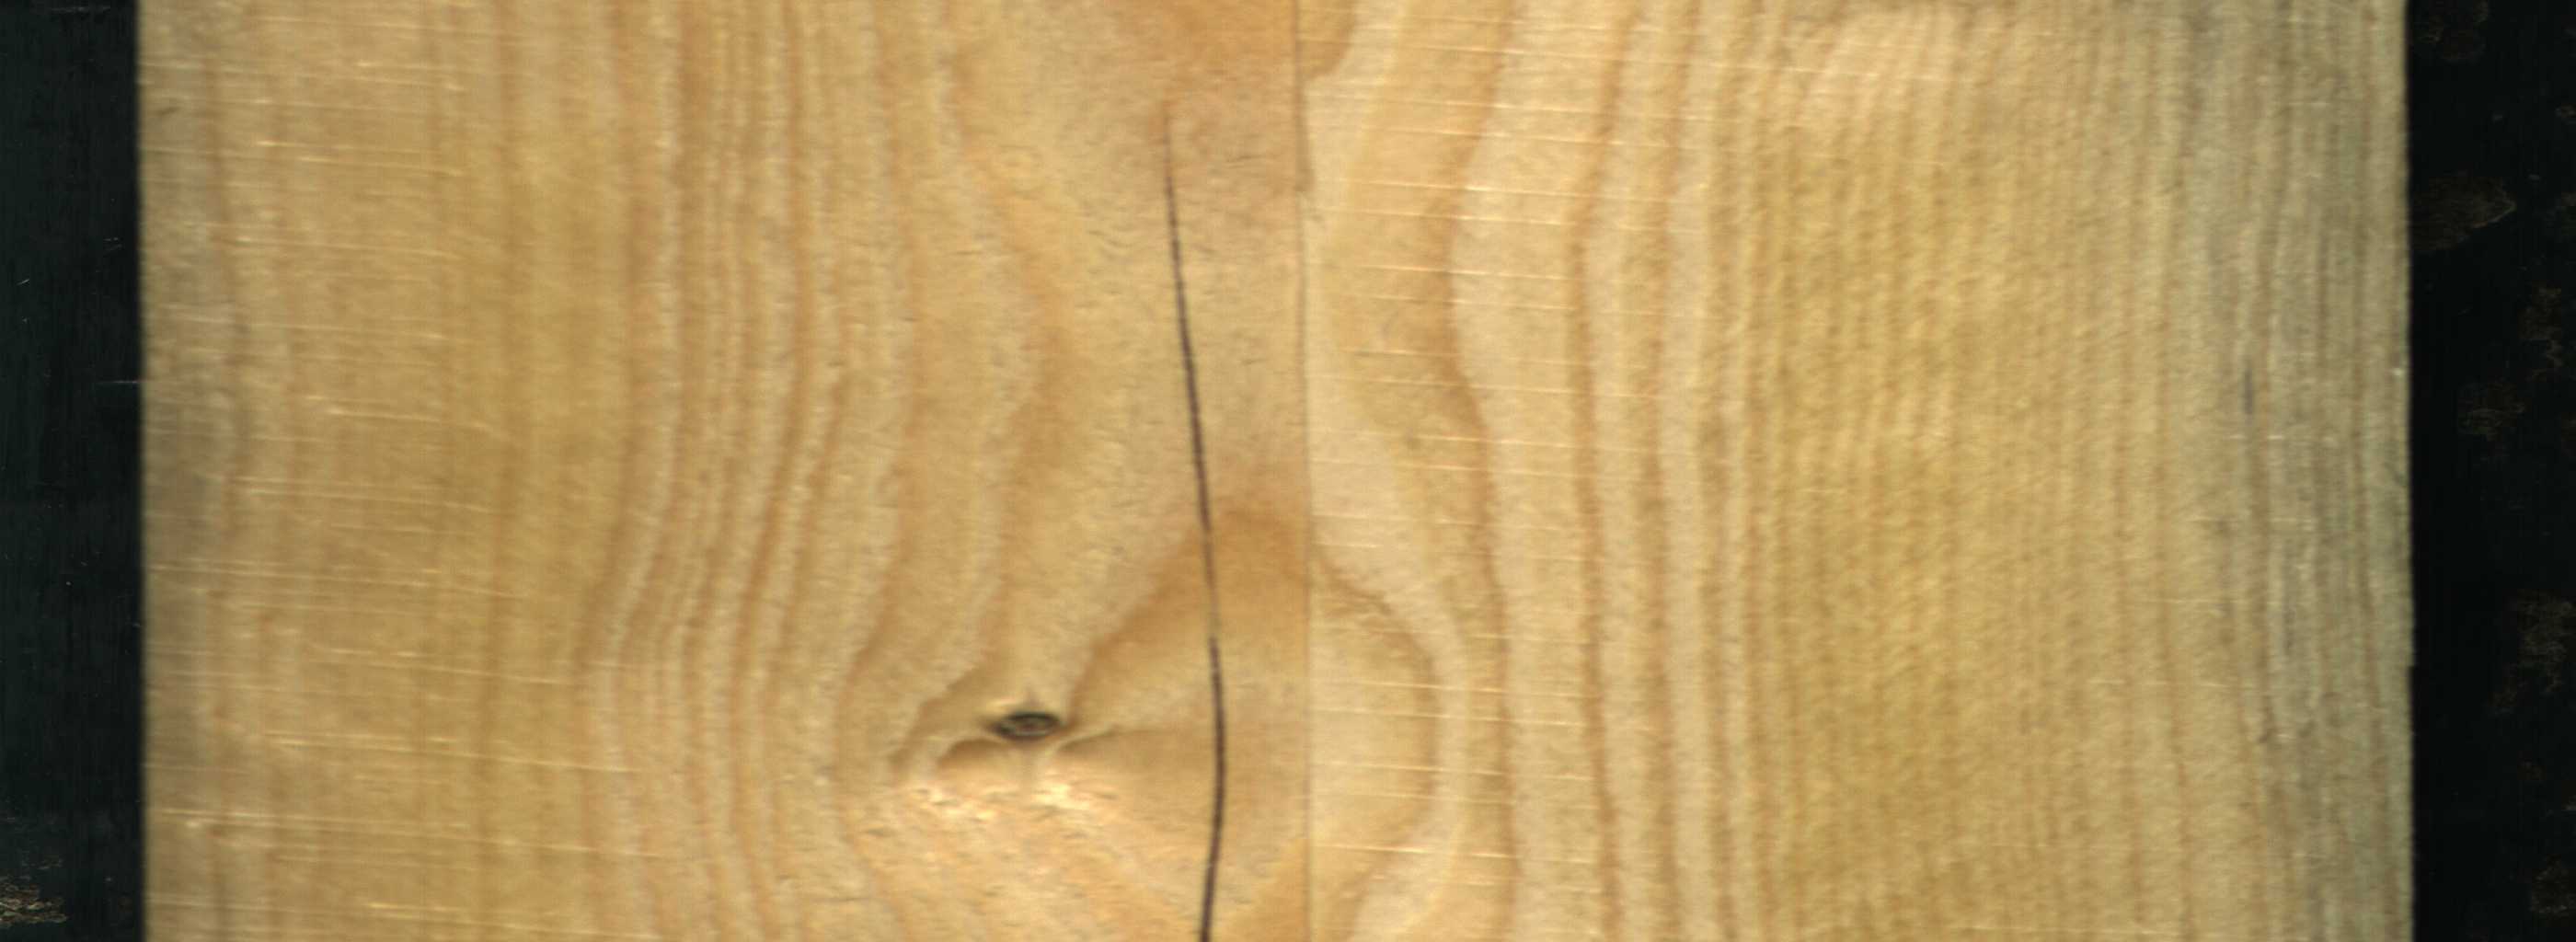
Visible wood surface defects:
Blue_Stain
Crack
Dead_Knot